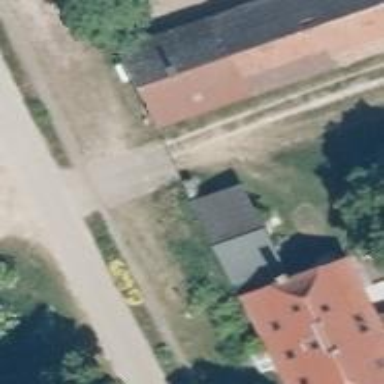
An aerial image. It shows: Driveway.